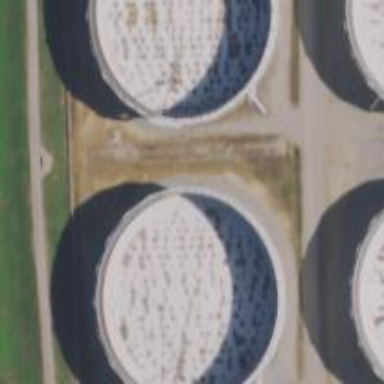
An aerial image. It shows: Storage tank that is man-made.